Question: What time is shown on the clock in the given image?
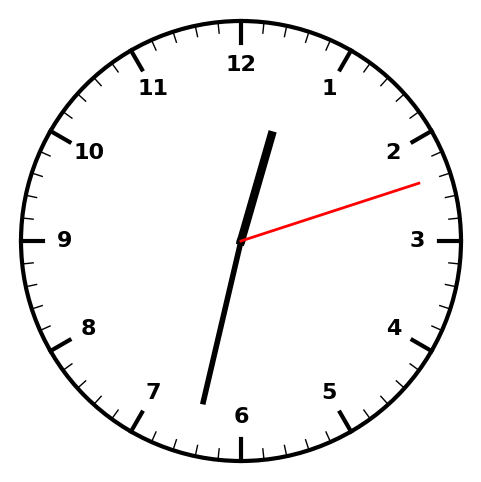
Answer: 12:32:12